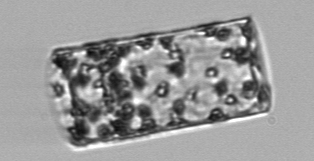
Label: Guinardia_flaccida